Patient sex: M
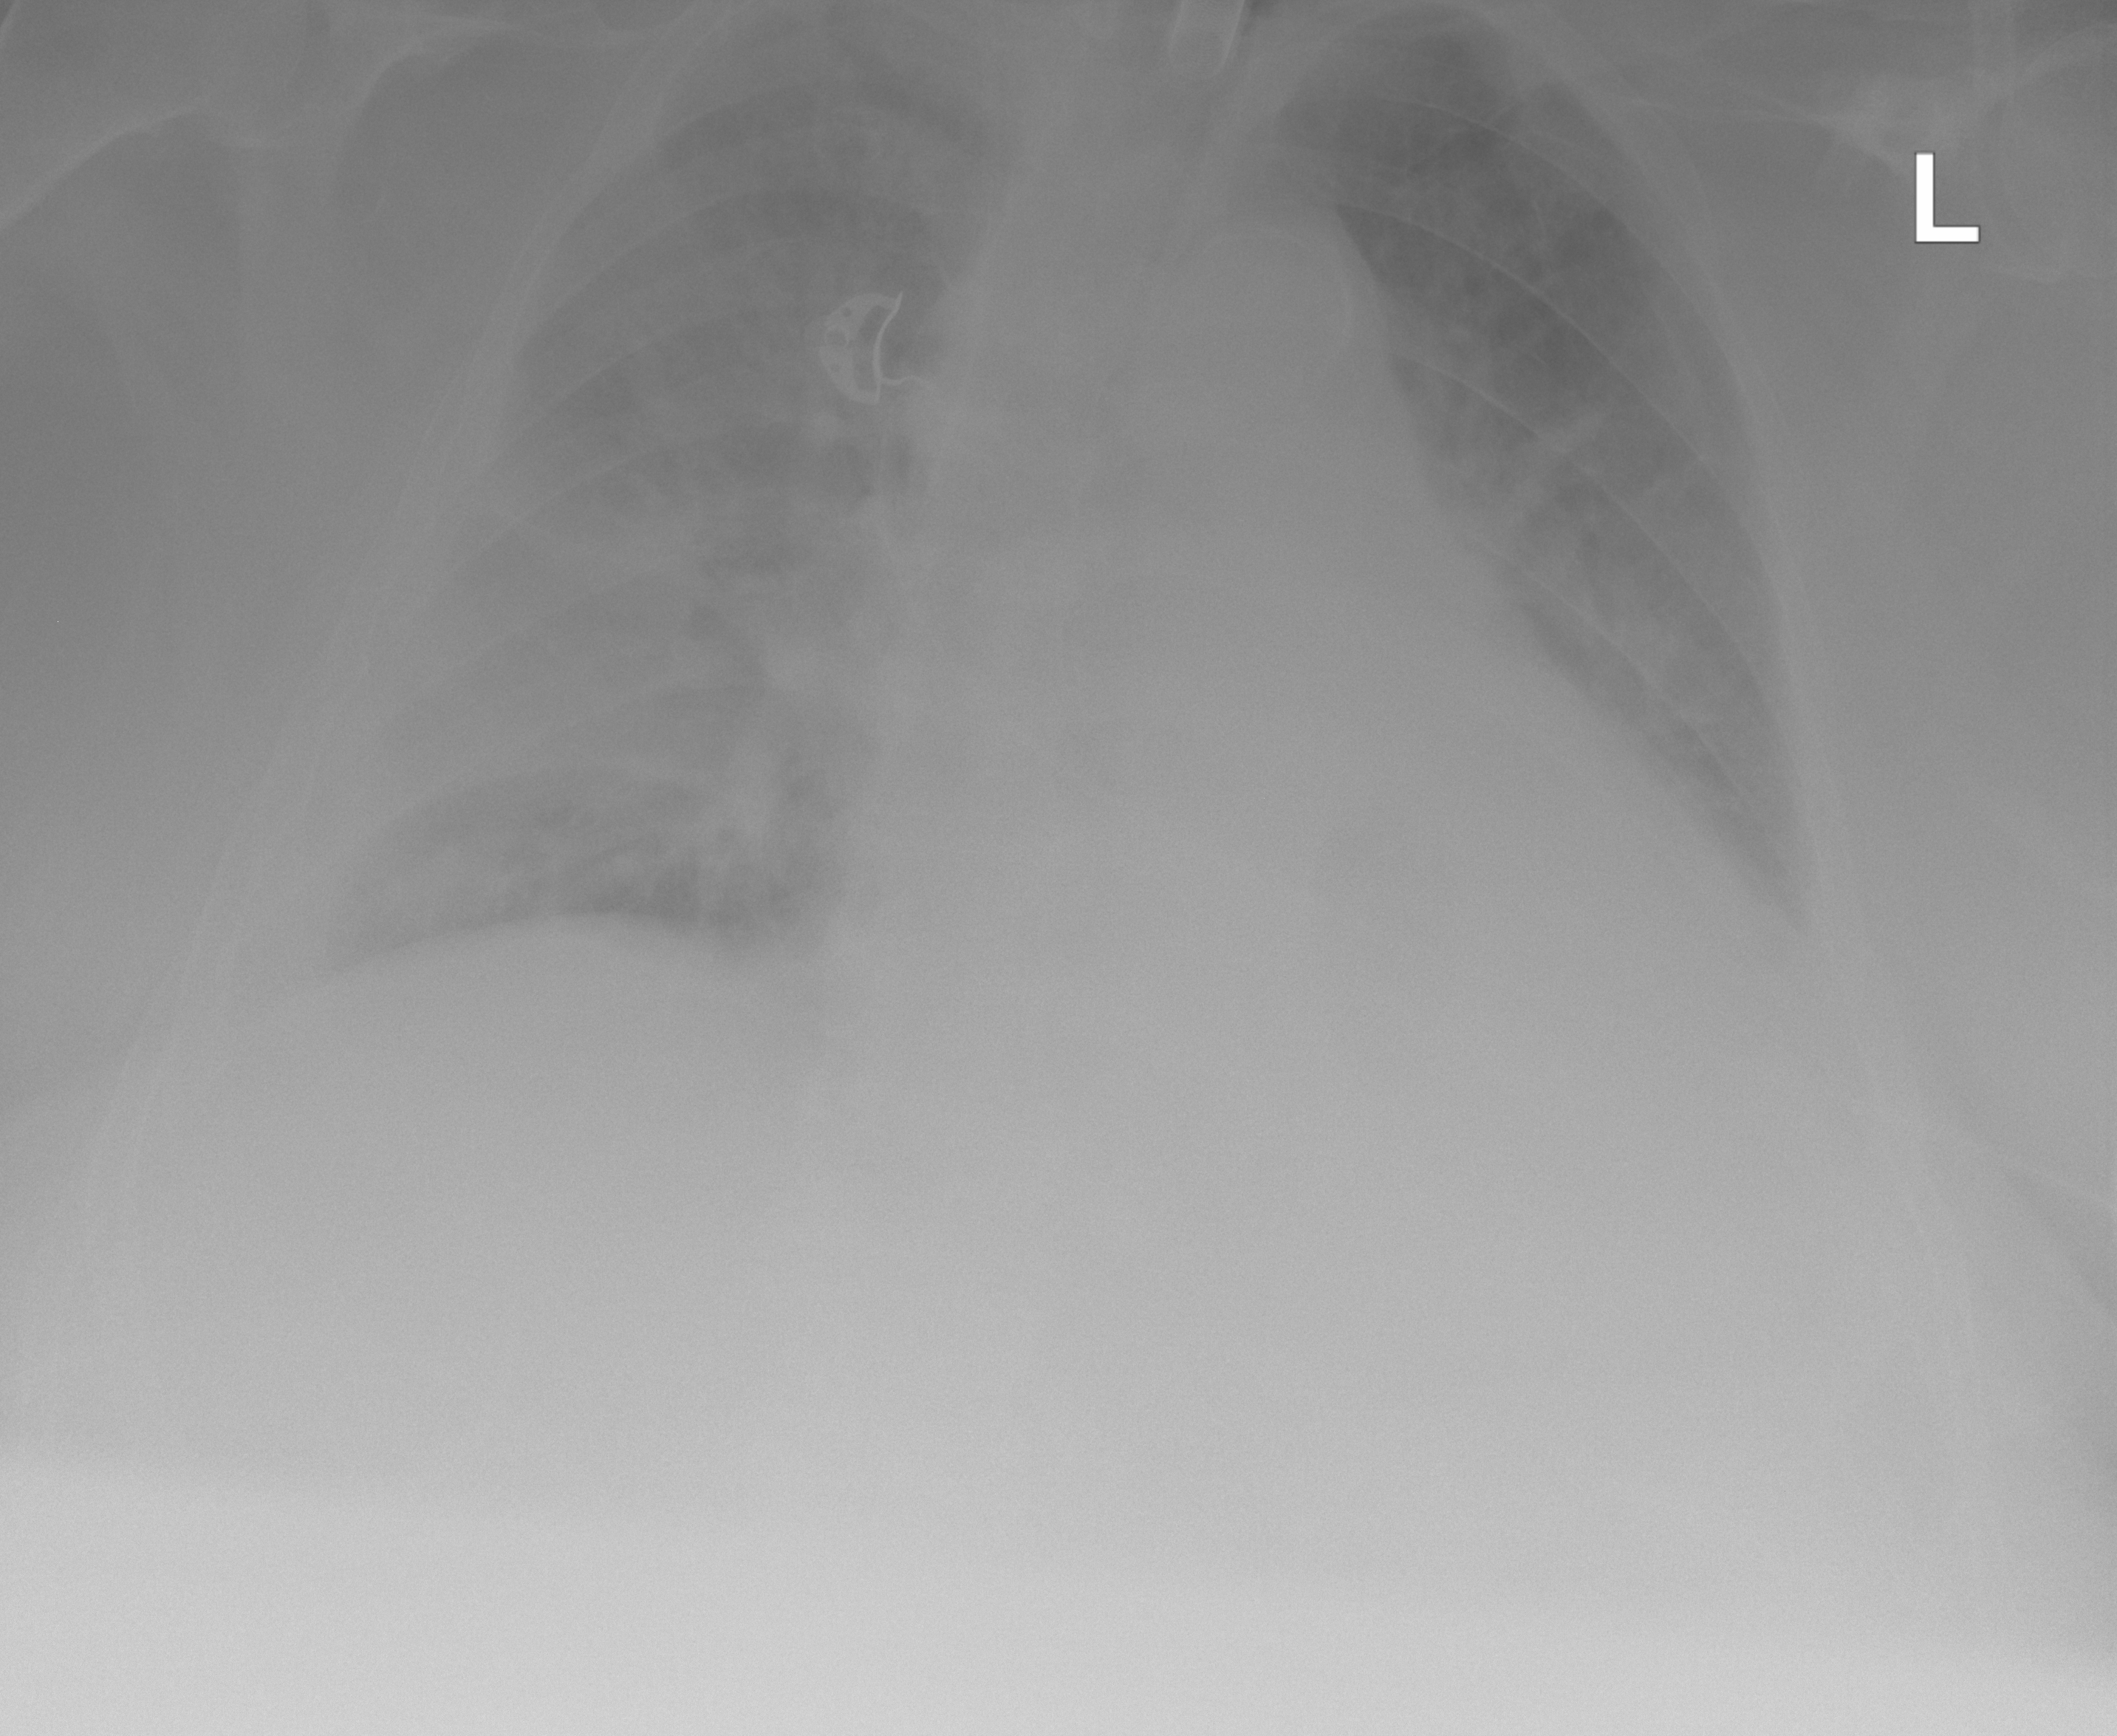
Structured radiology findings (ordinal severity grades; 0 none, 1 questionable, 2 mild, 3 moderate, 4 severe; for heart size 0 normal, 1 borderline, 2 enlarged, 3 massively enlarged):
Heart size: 3
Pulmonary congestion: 2
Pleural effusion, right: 2
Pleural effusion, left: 2
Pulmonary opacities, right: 3
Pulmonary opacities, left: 0
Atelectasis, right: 2
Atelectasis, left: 2